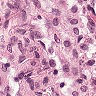
Metastatic tissue present: no